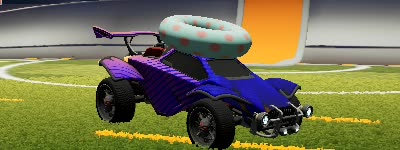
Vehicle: octane